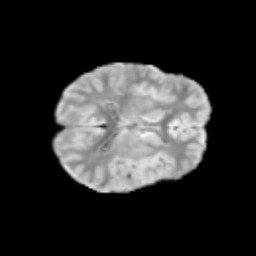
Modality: T2w
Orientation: axial
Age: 10
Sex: male
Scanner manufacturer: siemens
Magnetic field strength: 3 T
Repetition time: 3.8 s
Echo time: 0.07 s